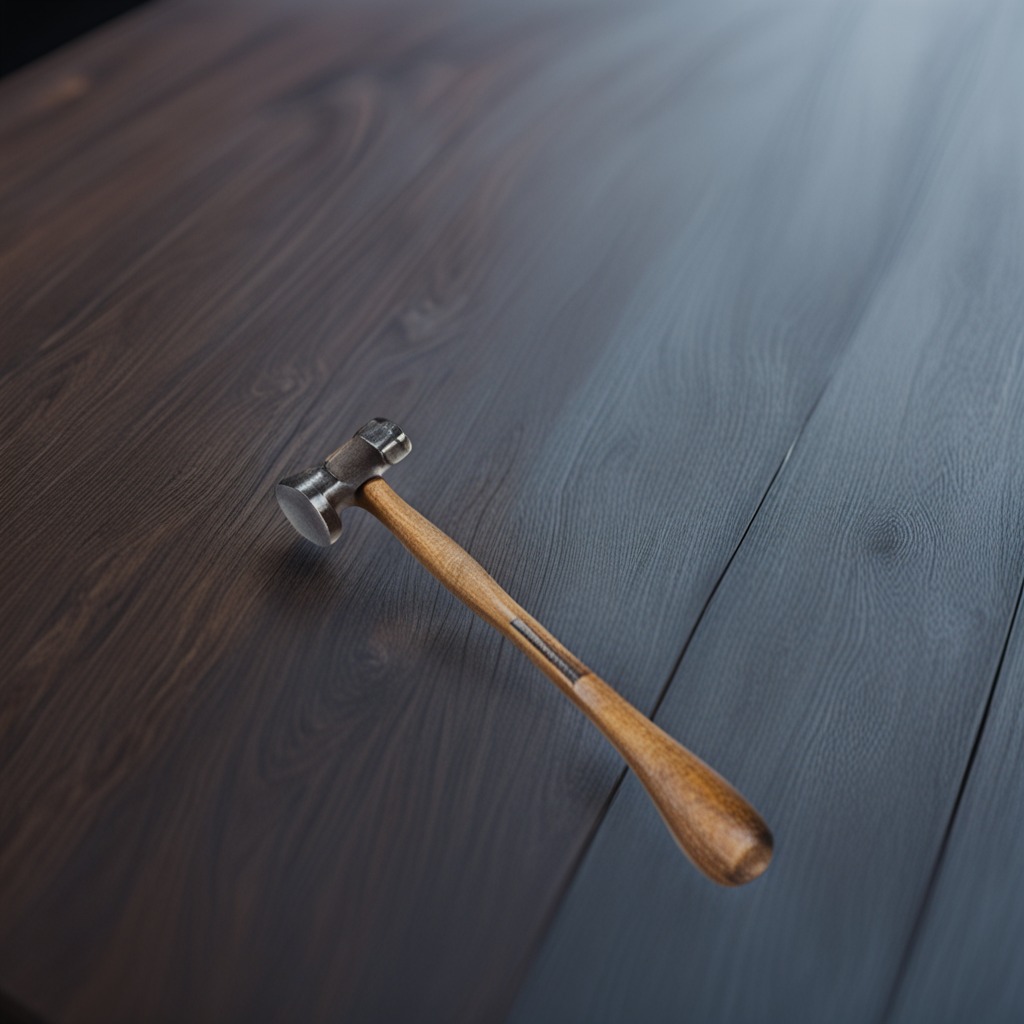
A hammer is lying on a table with burn marks in a small garage at twilight.